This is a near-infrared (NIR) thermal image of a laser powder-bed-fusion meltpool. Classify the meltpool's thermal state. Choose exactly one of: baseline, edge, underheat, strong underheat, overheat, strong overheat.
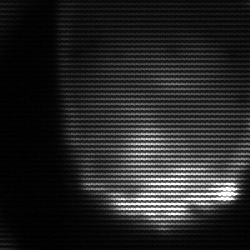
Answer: edge